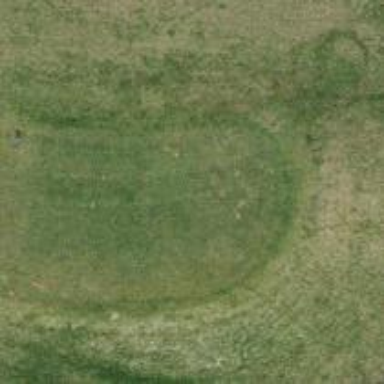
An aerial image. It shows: Golf tee.